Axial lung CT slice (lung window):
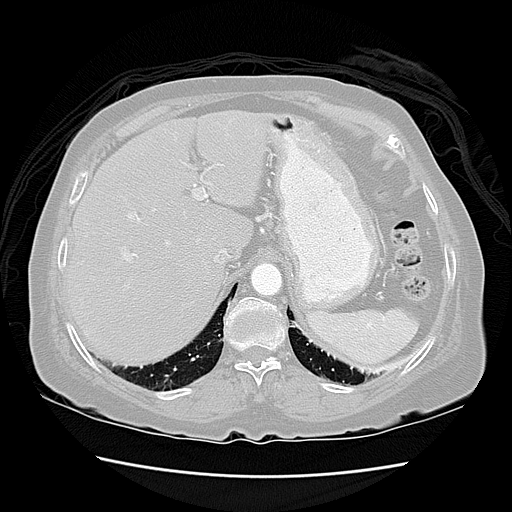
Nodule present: no